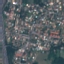
Label: Residential